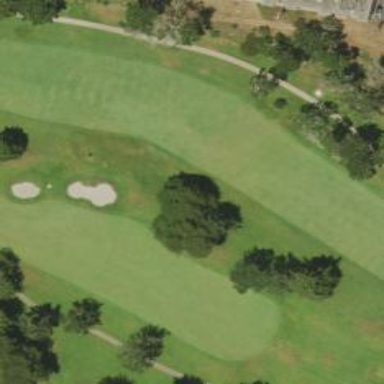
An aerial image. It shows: View of golf hole.